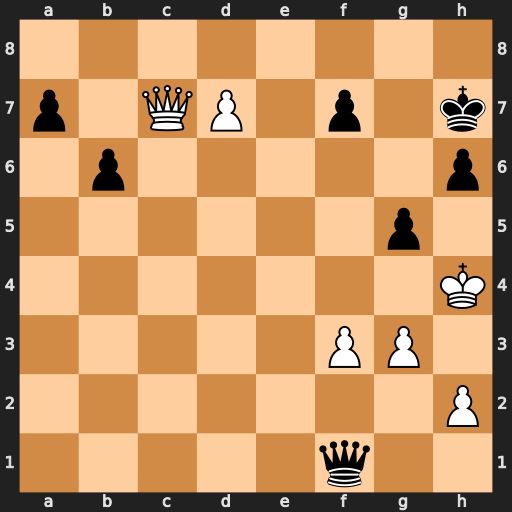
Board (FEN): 8/p1QP1p1k/1p5p/6p1/7K/5PP1/7P/5q2
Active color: w
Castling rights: -
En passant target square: -
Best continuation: Kg4 f5+ Kxf5